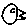
Label: bird